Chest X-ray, PA view. Patient: 55 years old, sex M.
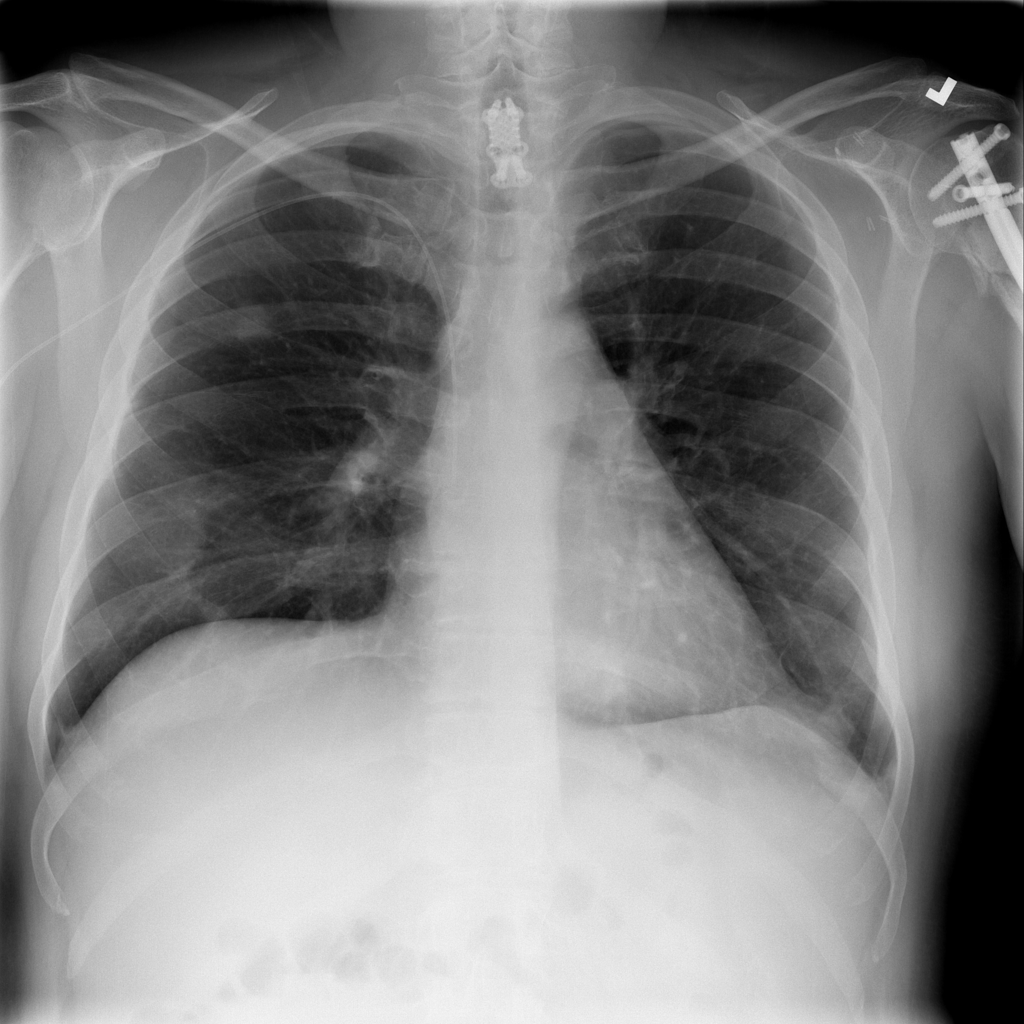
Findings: No Finding